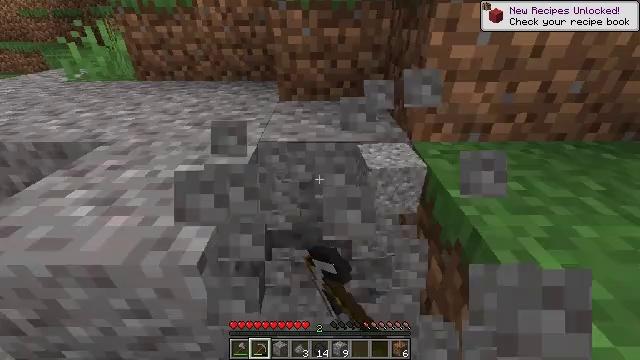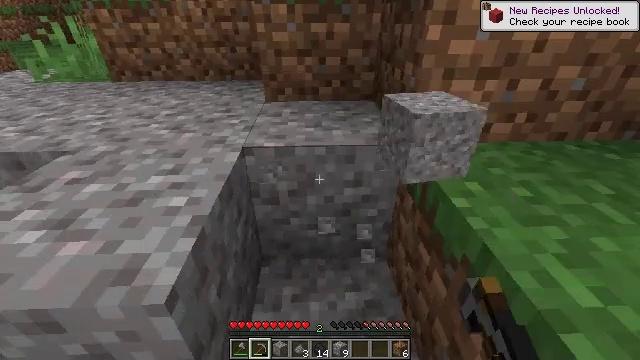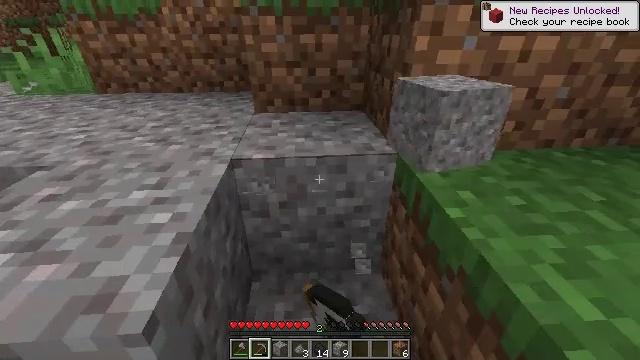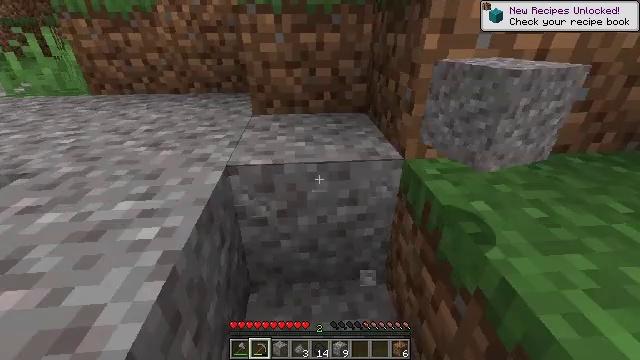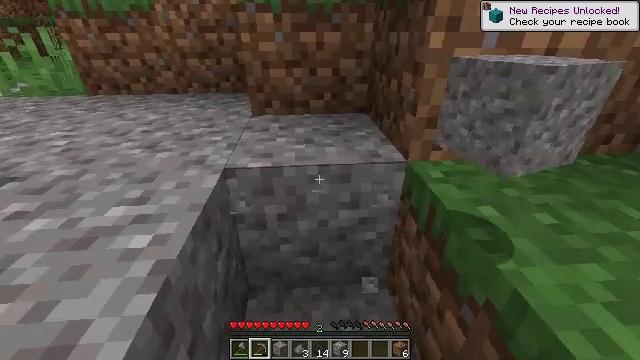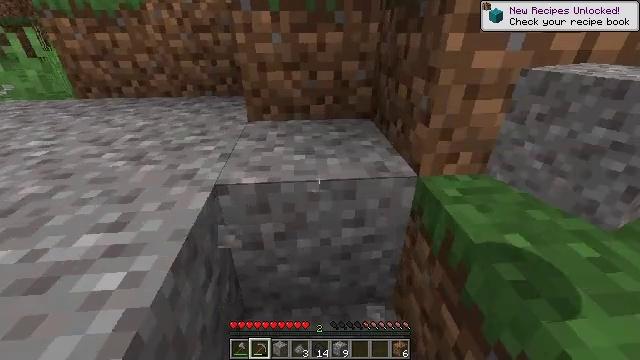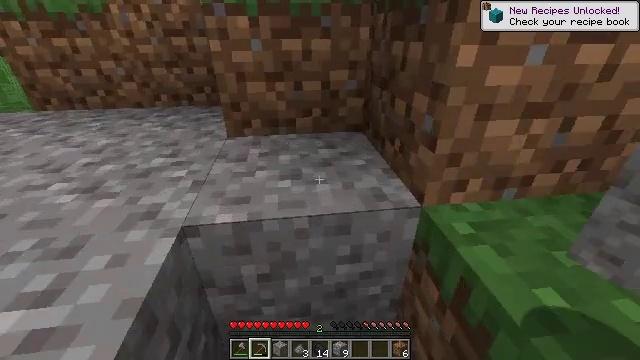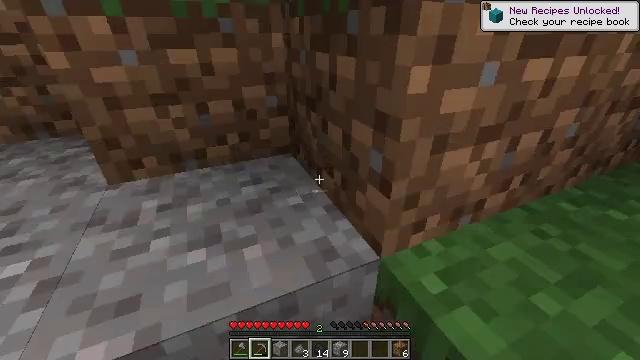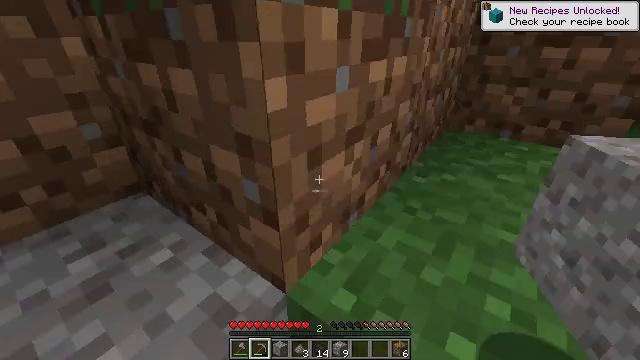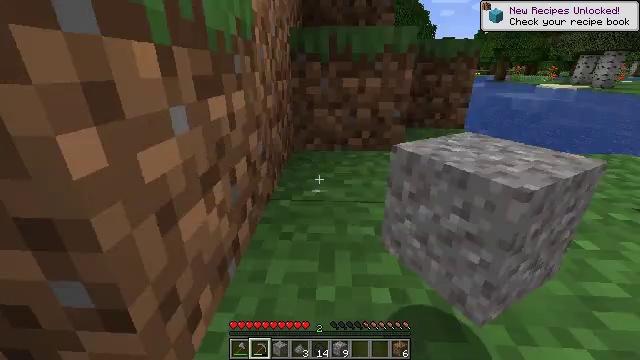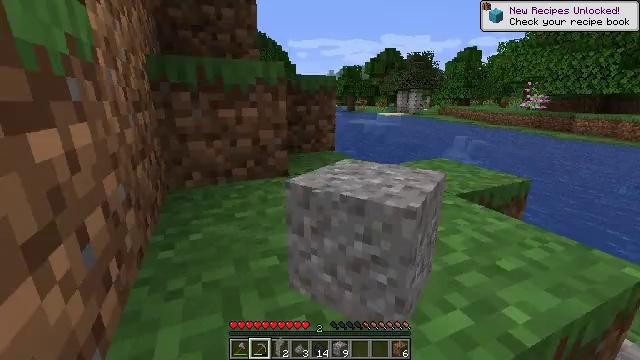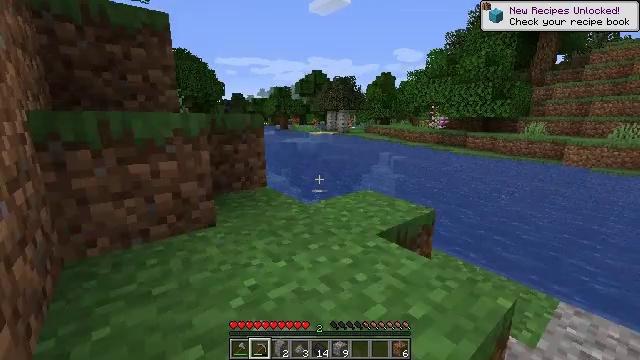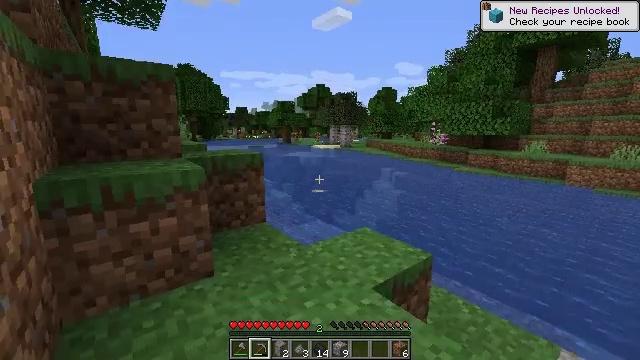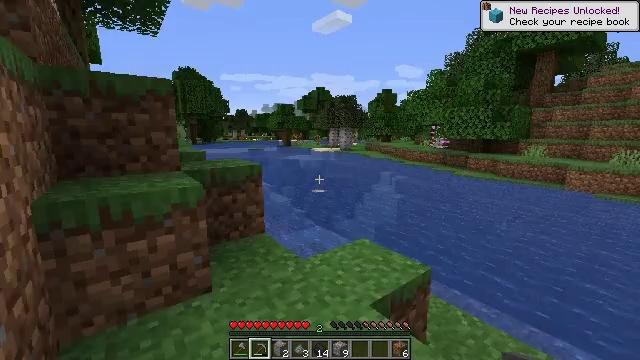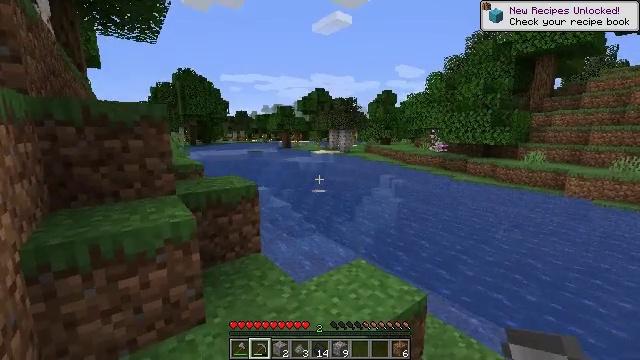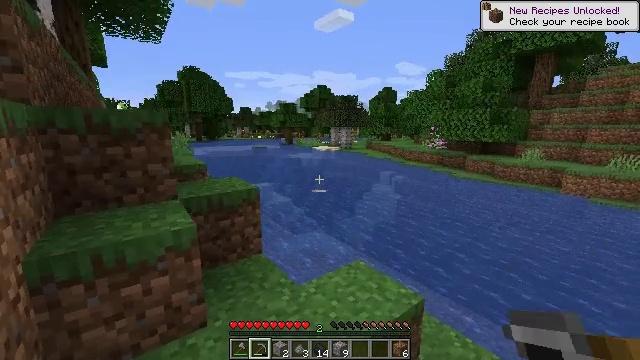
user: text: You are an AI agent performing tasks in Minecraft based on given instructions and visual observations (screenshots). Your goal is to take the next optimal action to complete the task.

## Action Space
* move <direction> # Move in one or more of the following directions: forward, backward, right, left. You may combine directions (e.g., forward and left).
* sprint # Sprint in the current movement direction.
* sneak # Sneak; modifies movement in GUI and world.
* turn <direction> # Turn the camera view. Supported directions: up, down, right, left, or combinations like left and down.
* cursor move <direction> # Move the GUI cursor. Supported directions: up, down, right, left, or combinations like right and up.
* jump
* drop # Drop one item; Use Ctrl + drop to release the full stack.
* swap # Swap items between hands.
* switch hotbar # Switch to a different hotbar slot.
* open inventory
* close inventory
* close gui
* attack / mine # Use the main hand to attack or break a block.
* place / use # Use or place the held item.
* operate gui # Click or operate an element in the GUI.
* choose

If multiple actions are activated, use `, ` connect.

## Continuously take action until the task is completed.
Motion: motion action
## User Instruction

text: Kill the salmon.
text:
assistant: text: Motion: turn right, attack / mine
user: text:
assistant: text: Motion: turn right and up
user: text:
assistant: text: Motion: move forward
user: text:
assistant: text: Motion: move forward
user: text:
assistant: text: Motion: move forward
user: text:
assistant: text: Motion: move forward, turn right
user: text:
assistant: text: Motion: move forward, turn right
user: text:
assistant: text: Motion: move forward, turn right
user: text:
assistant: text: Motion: move forward, turn right and up
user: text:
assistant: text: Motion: move forward, sprint, turn right and up
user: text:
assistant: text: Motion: move forward, sprint, turn right and up, jump
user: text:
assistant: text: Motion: move forward, sprint, turn up, jump
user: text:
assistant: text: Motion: move forward, sprint, jump
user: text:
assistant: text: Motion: move forward, sprint, jump
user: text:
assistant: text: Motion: move forward, sprint, turn down, jump
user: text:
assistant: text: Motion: move forward, sprint, jump
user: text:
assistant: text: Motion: move forward, sprint, turn left
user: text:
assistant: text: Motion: move forward, sprint, turn left
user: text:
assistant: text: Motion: move forward, sprint, turn left and down
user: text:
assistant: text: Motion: move forward, sprint, turn left and down
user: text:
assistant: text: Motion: move forward, sprint, turn down
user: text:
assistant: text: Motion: move forward, sprint, turn down
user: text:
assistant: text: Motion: move forward, sprint, turn right and down
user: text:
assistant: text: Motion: move forward, sprint, turn right
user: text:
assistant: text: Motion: move forward, sprint, turn right
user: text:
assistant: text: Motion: move forward, sprint, turn right
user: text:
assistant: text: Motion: move forward, sprint, turn right
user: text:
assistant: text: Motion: move forward, sprint, jump
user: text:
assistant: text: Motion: move forward, sprint, jump
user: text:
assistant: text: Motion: move forward, sprint, jump